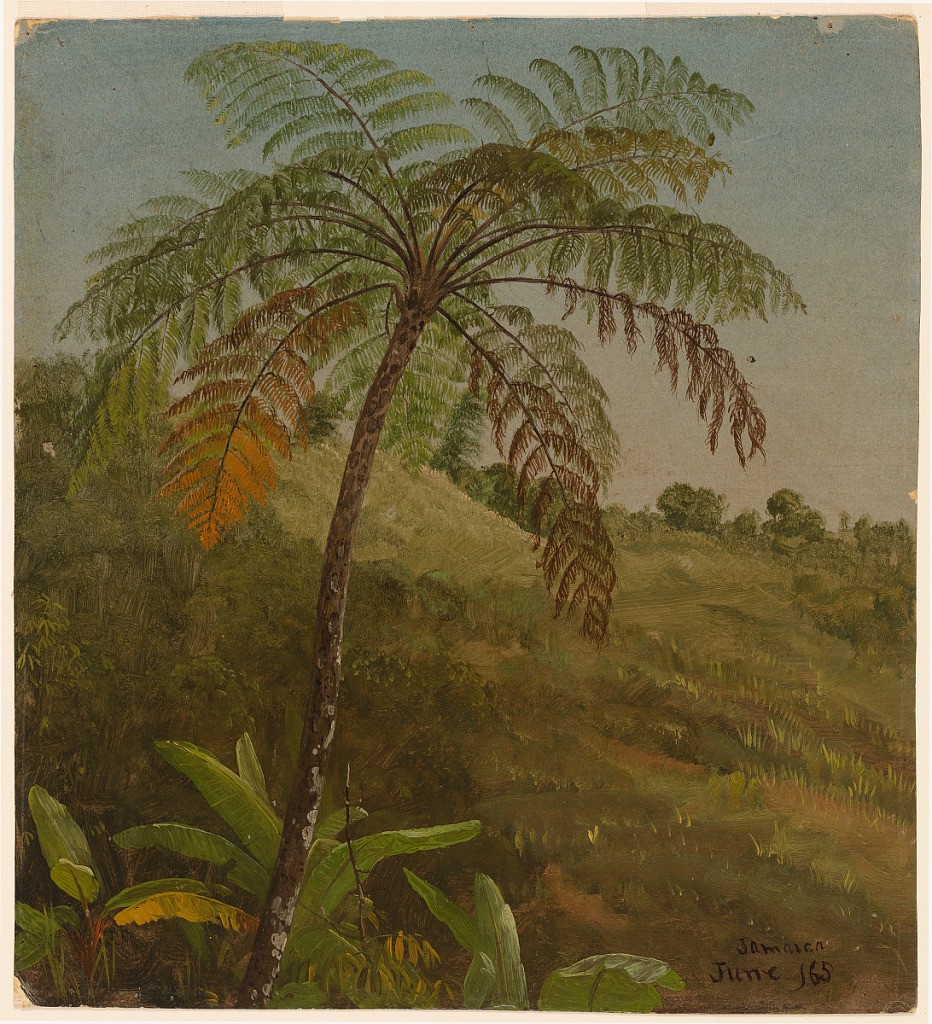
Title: Tree Fern, Jamaica
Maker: Frederic Edwin Church, American, 1826–1900
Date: June 1865
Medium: Oil on graphite on bright green paperboard
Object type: Drawing
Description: Botanical and landscape sketch of a tall tree fern in a lush, mountainous forest in Jamaica. The tree's thin trunk climbs up the center of the composition, culminating in a canopy that radiates fern leaves in all directions. Below, the wide leaves of multiple banana or plantain plants are visible. In the background, a steep hillside descends to the right and hosts abundant greenery. Above, the sky is clear and blue.